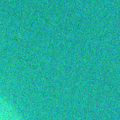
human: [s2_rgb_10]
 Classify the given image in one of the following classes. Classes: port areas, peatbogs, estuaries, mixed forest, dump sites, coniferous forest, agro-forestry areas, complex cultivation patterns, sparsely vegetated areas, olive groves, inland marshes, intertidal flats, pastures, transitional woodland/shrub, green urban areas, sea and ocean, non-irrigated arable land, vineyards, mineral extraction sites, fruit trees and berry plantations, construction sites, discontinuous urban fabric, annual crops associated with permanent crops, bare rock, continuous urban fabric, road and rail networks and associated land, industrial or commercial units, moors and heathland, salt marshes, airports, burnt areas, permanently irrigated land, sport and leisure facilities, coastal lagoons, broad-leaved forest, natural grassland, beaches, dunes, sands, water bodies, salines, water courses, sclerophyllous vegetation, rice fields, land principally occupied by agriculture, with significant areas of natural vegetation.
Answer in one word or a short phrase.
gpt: sea and ocean